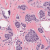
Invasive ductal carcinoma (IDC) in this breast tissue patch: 1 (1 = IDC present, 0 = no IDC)